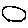
Label: circle